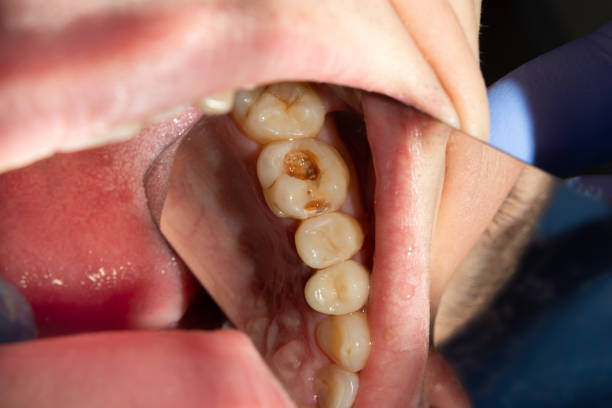
Condition: Caries